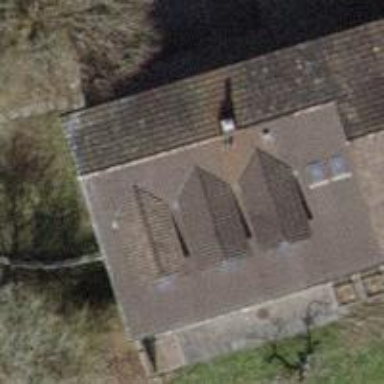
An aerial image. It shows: View of roof of building.